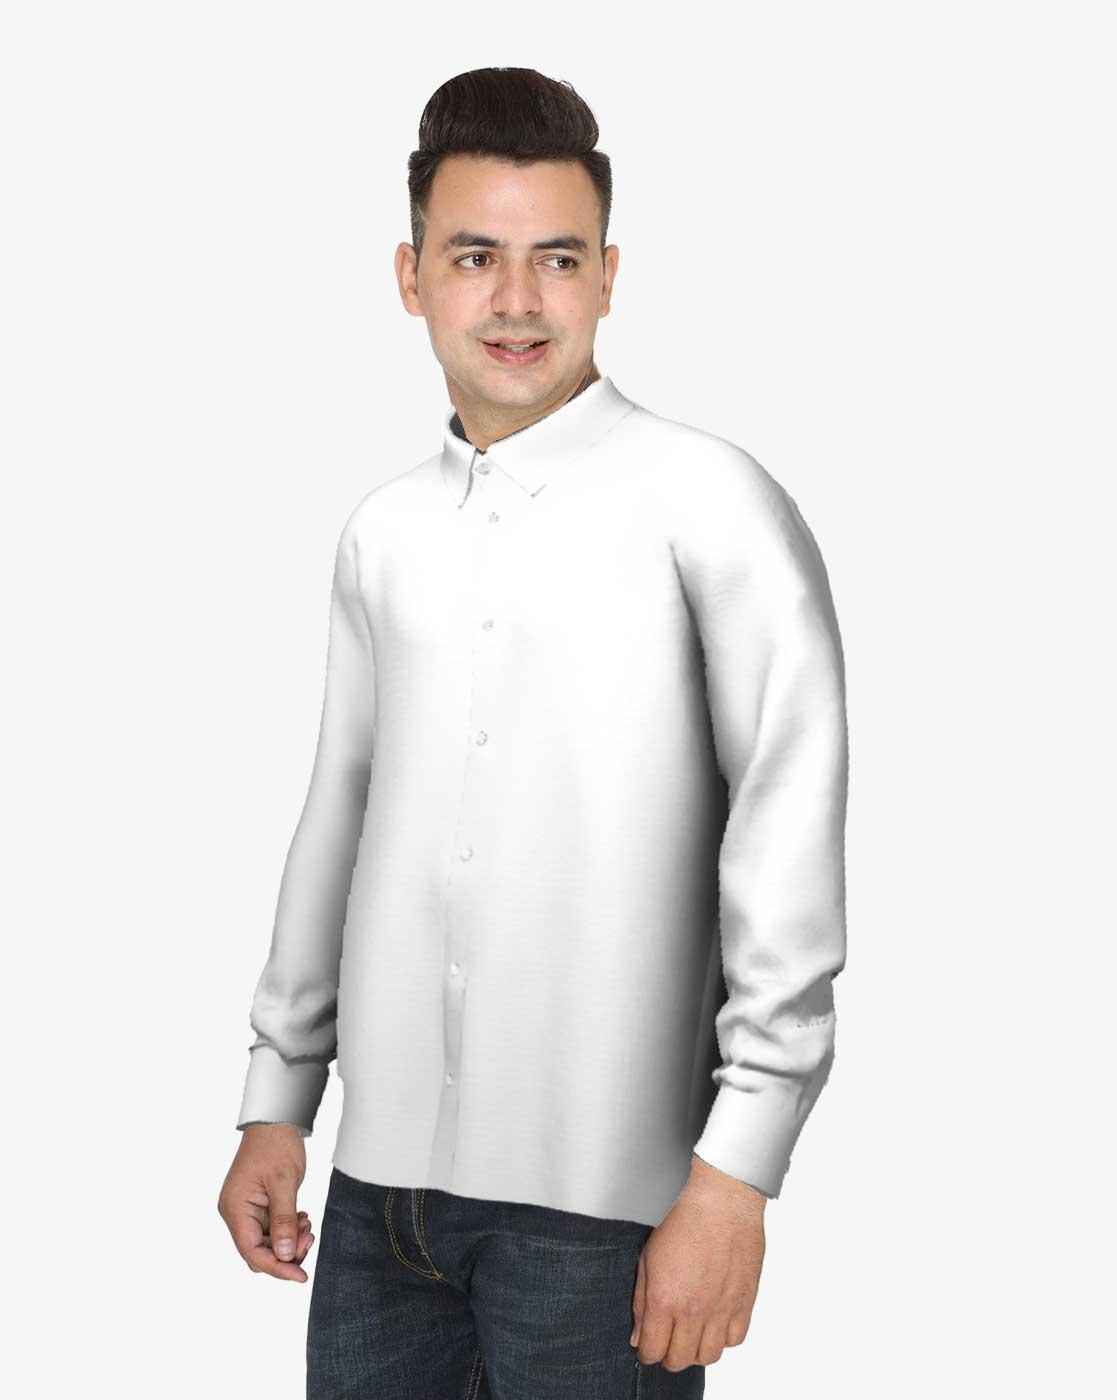
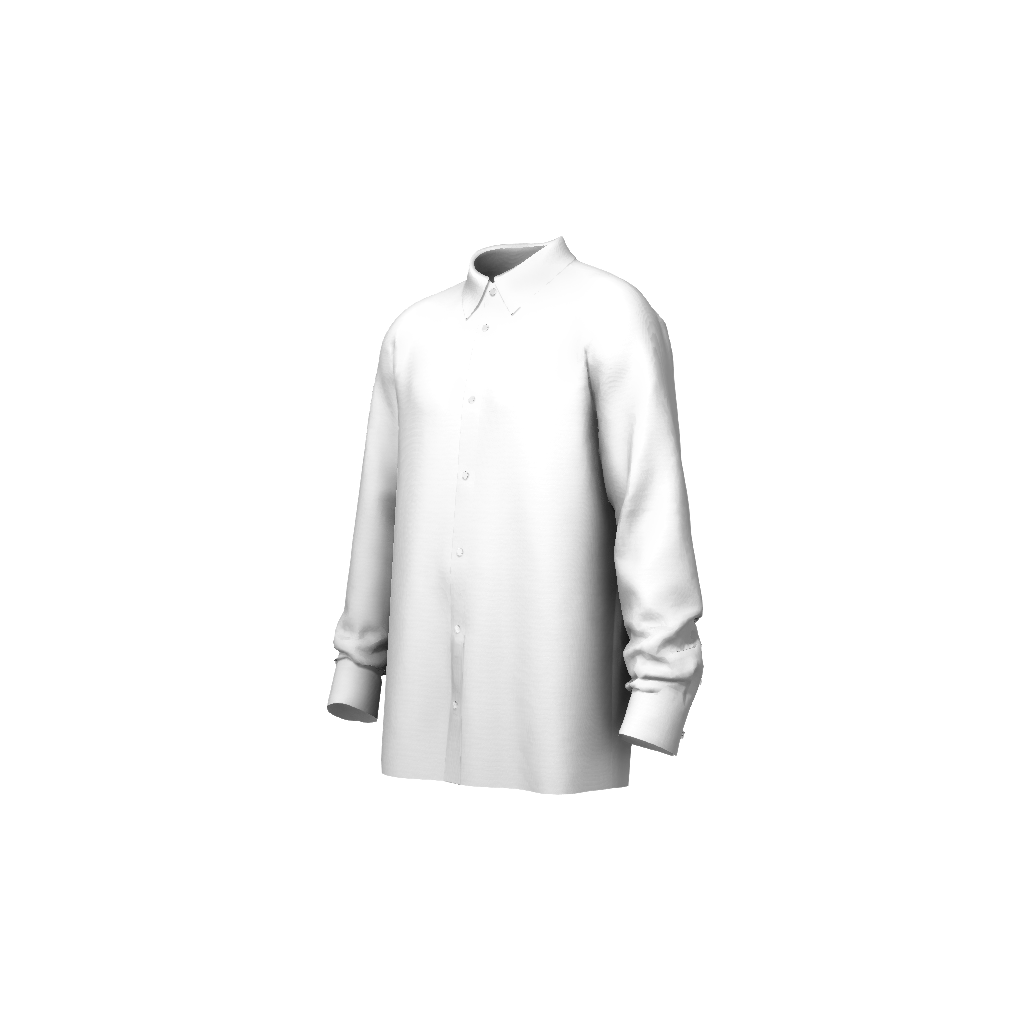
Clothing description: white slim fit button up tee